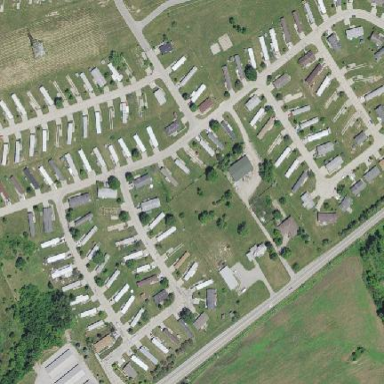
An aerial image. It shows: Residential area designated as trailer park.